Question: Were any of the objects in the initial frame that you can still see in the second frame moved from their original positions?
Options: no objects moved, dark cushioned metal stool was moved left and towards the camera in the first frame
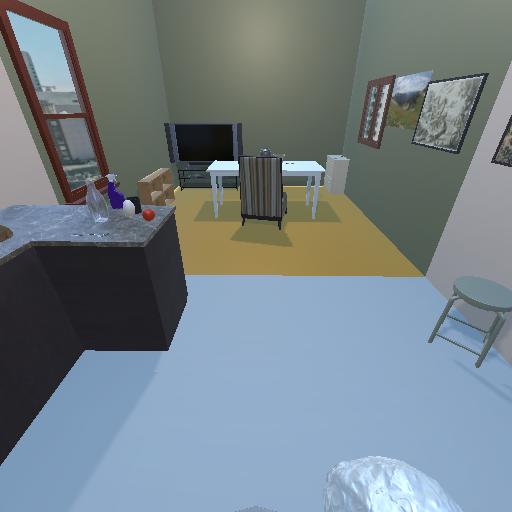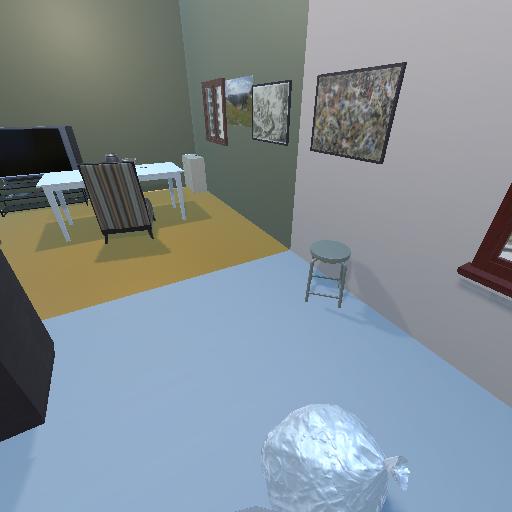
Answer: no objects moved